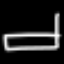
Label: bed